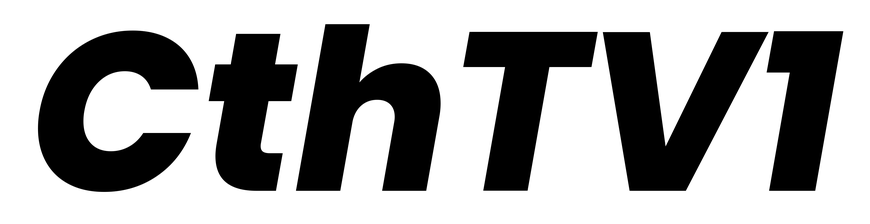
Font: Poppins-ExtraBoldItalic